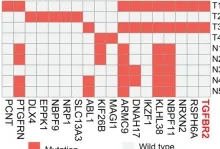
Transcriptomic and genomic analysis of the blast crisis sample. (B, C) Shared differential genes in the comparisons of T1 vs. T3 and T1 vs. And their enriched pathways.
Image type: chart (chart)